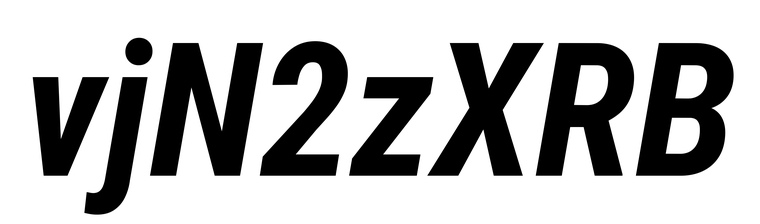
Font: Roboto-Italic_Condensed_Bold_Italic